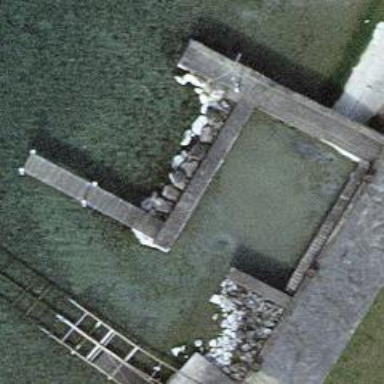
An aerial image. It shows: Breakwater structure.